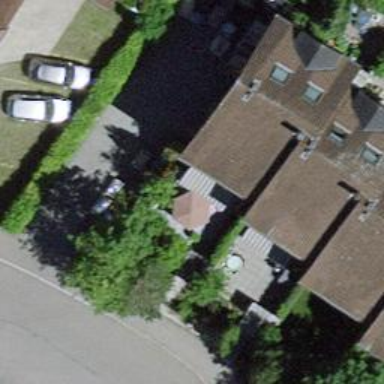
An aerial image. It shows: Detached building.